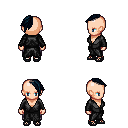
a pixel art fantasy rpg character, female body template, human, light skin, gray robe, metal pants, raven long mohawk hairstyle, ghillies, four views (front, back, left, right), 2x2 character sprite sheet, small pixel art, hard edges, no anti-aliasing